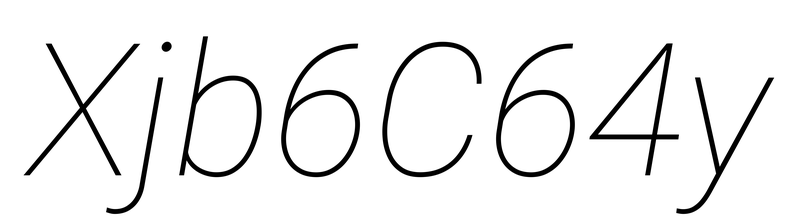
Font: Roboto-Italic_Thin_Italic